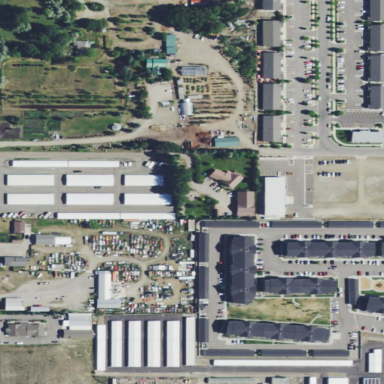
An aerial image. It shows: Plant nursery.